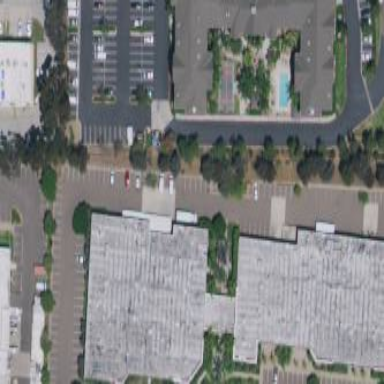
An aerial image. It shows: Industrial building.